Interaction volume radius: 10 \u00c5
Interaction volume height: 20 \u00c5
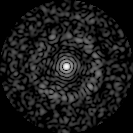
Disorder parameter: 0.8343